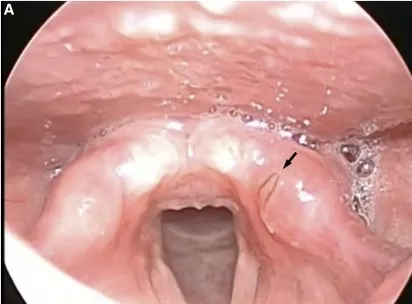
(A) Laryngoscopic view of a parasite on the surface of the cuneiform tubercle of the left arytenoid (black arrow).
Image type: endoscopy (gi_endoscopy)